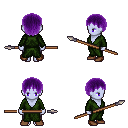
a pixel art fantasy rpg character, female body template, dark elf, purple skin, green robe, metal pants, purple plain hairstyle, brown shoes, spear, four views (front, back, left, right), 2x2 character sprite sheet, small pixel art, hard edges, no anti-aliasing